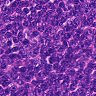
Metastatic tissue present: no